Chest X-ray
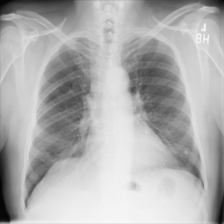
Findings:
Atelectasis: negative
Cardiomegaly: negative
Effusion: negative
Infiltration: negative
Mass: negative
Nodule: negative
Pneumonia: negative
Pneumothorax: negative
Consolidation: negative
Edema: negative
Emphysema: negative
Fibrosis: negative
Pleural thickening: negative
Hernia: negative